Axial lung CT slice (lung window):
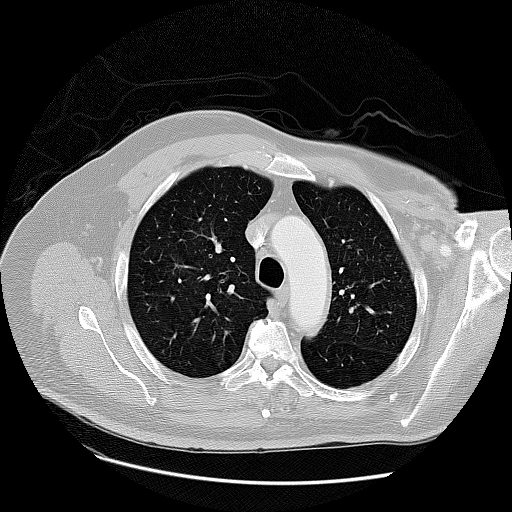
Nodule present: no